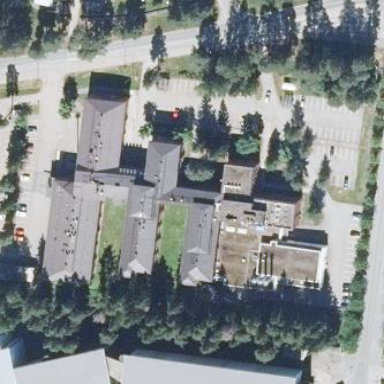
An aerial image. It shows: University building.